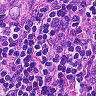
Metastatic tissue present: no